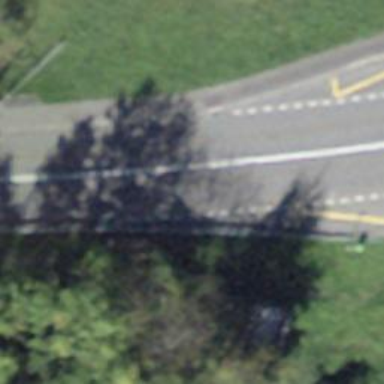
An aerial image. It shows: Primary highway.